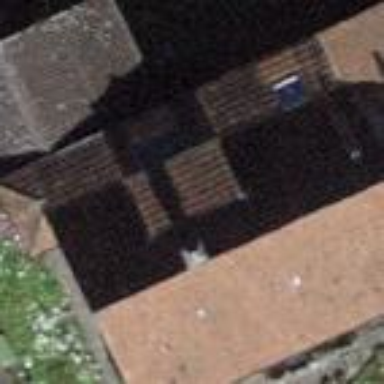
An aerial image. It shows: Building with tiled roof.